Question: I am using a scroll view and by using a button in it, I navigate to a new view. The problem is when i pop (return) to my scroll view again from the new view, the scroll view seems repositioned to the top and I cannot see the controls I have added to the top half of the scroll view.
The frame size of my sroll view attached.
How can I fix this issue if any one come across the same?
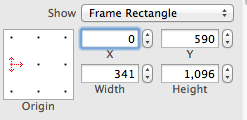
Answer: You can use 'setContentOffset:animated' to set scroll view position. Something like this:
'''
[self.scrollView setContentOffset:CGPointMake(0, 180) animated:YES];
'''